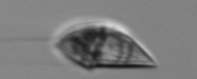
Label: Gyrodinium